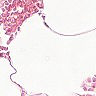
Metastatic tissue present: no